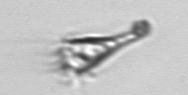
Label: Paratontonia_gracillima